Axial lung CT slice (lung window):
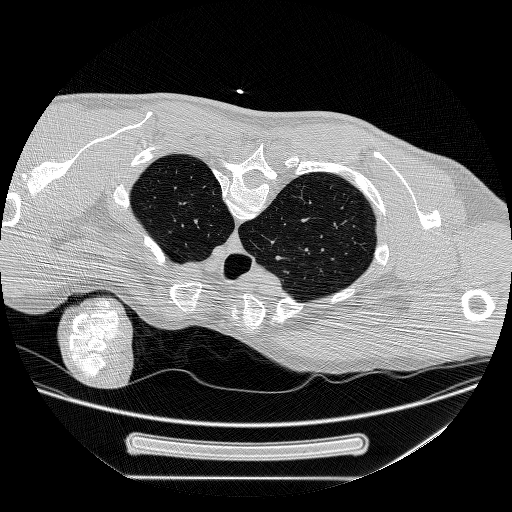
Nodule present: no